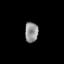
Tissue: lung
Cell type: Others
Senescence score: 0.216
Nuclear area (px): 266
Mean DAPI intensity: 143.665